Question: I integrated the 'stylus' with middleware. but there is no 'compile' function called at all..
1) How to make 'compile' method to work
2) How to update 'tcp.css' each time i update 'tcp.styl' file modified
here is my code :
'''
var connect = require('connect'),
serveStatic = require('serve-static'),
stylus = require('stylus');
var app = connect();
app.use(stylus.middleware({
src : __dirname + '/app/css', //inside i have tcp.styl
dest : __dirname + '/app/css', //i require tcp.css
force : true,
compile : function(str, path) {
console.log('compiled'); //not called at all..
return stylus(str, path)
.set('filename', path) //file name i need to update as 'tcp.css'?
.set('warn', true)
.set('compress', true);
}
}));
app.use(serveStatic("app"));
app.listen(5000, function () {console.log("HI", __dirname);}); //works!
'''
file structure:

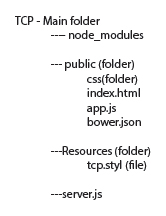
Answer: I looked at your app structure. It doesn't match your configuration. You have your file at './public/stylus/tcp.styl' but that needs to match your 'src' stylus configuration option. Set it up with this structure:
- './public/css/tcp.styl'- - 'src: __dirname + '/public''- 'dest''src'- '/css/tcp.css'- './public/css/tcp.css'